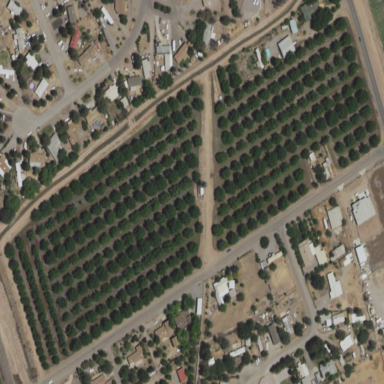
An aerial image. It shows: Orchard.